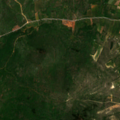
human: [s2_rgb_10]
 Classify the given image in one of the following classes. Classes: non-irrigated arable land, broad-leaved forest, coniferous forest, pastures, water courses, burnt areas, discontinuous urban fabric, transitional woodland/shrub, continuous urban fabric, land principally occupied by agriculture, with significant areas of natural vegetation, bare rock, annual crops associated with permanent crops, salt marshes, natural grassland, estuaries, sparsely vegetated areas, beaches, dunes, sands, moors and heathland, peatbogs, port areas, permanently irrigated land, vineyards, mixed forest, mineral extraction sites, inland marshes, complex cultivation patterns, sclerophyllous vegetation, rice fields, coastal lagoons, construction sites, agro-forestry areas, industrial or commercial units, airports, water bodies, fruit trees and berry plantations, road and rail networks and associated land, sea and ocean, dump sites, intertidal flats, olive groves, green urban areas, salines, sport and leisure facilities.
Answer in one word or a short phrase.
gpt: olive groves, pastures, broad-leaved forest, sclerophyllous vegetation, transitional woodland/shrub